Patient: sex M, age 31
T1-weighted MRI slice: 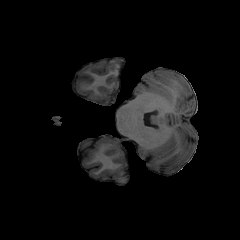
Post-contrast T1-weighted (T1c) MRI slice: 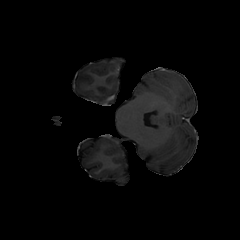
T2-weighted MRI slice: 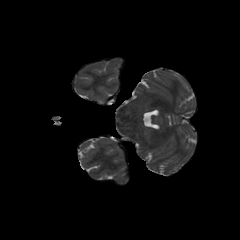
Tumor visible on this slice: no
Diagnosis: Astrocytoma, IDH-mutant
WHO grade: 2